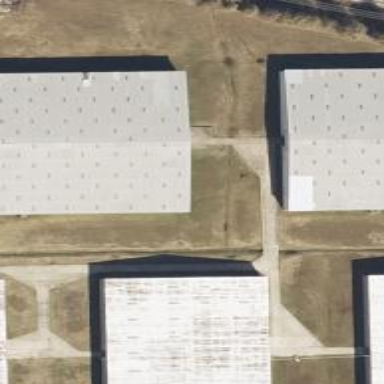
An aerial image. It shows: Warehouse building.